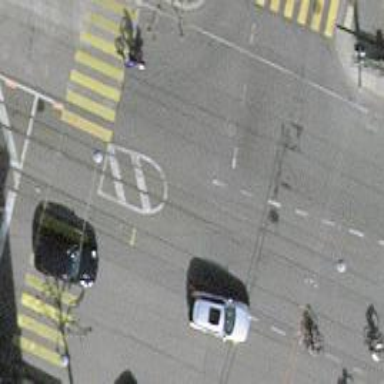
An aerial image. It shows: Asphalt road with primary highway designation. There is cycle track on the right side.